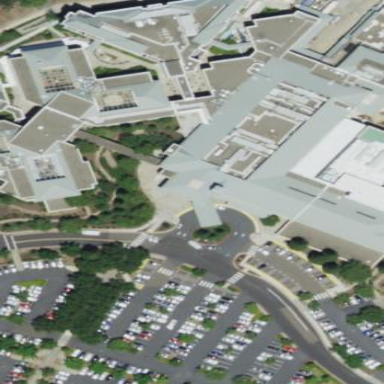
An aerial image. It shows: Hospital providing healthcare services.